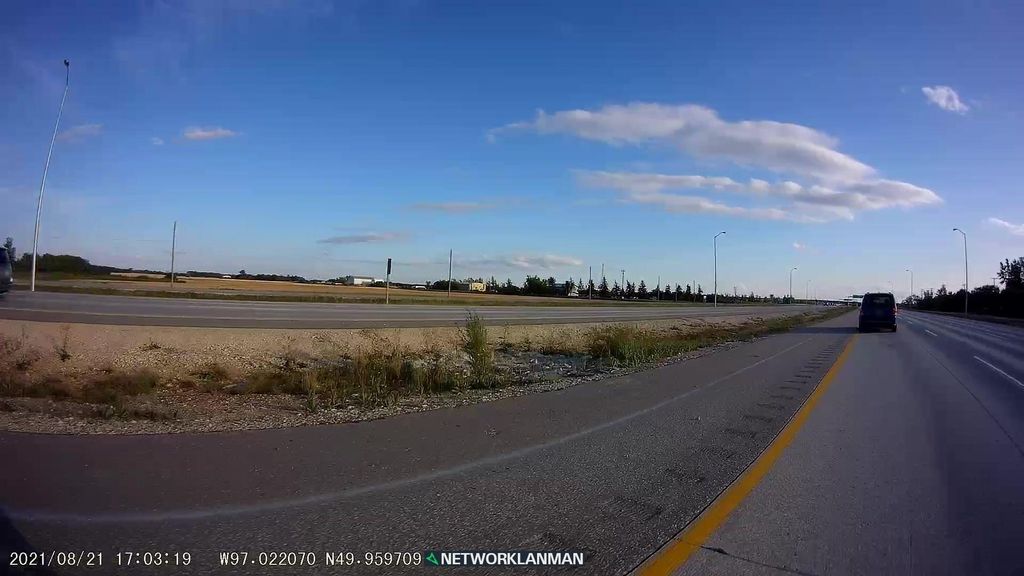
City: winnipeg